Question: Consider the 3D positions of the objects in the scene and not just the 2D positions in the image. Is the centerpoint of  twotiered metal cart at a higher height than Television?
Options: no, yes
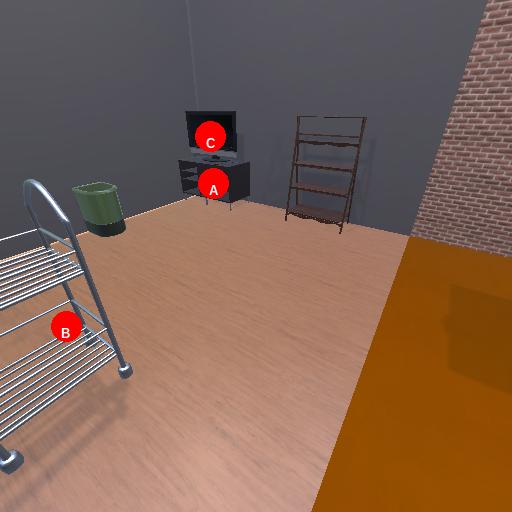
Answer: no